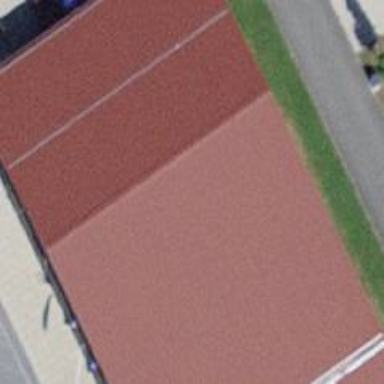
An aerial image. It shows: Restaurant.